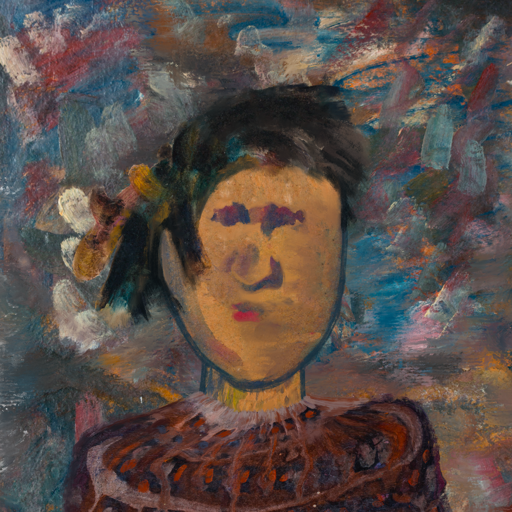
Background: Boggyland, Head And Neck Front: In_The_Sun, Face Front: In_The_Sun, Bust: Hypocrite, Hair Front: Pipe, Head Accessory: Blank, Second Necklace: Blank, Necklace: Blank, Baby: Blank